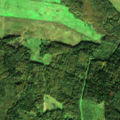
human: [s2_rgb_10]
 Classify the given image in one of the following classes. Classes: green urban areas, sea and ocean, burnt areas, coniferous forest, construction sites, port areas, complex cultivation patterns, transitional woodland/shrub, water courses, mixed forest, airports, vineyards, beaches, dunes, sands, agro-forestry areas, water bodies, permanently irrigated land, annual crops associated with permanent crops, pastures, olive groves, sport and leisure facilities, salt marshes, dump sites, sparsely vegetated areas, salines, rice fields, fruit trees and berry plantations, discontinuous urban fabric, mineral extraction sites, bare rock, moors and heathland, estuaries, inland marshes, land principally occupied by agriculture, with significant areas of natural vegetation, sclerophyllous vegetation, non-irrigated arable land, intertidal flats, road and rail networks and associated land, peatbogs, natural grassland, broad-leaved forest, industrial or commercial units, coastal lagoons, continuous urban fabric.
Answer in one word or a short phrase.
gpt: non-irrigated arable land, pastures, broad-leaved forest, coniferous forest, mixed forest, transitional woodland/shrub